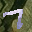
Label: 7